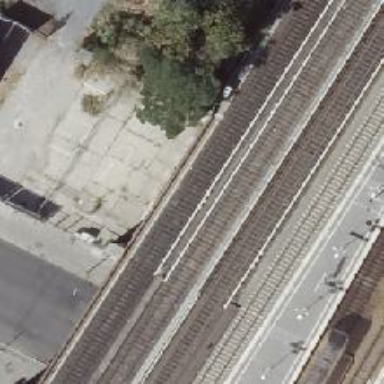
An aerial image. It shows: Viaduct bridge for light rail. It has electrified railway siding.